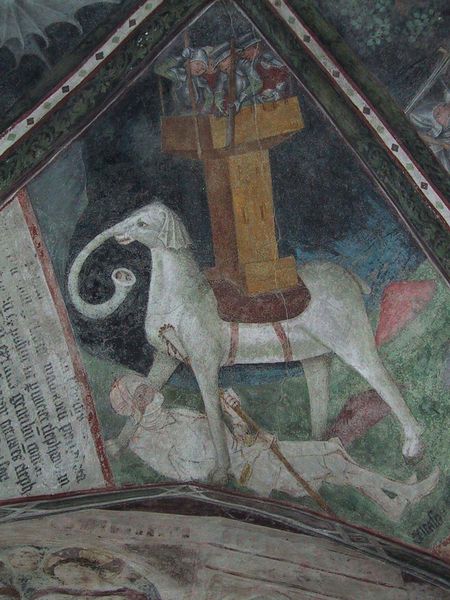
Titel: Gewölbefresko mit Darstellung eines Elefanten
Künstler: Meister Leonhard von Brixen
Standort: Brixen, Dom (EU - I - Südtirol)
Schlagwörter: blau, himmel, kampf, mann, weiß, gelb, grün, menschen, braun, rot, tier, malerei, augen, tod, decke, person, ohren, reiter, stock, turm, sattel, schrift, ecke, stab, farben, krieg, lanze, soldaten, wandmalerei, gewölbe, text, helm, ritter, heer, rüstung, zwickel, kreuzrippe, kreuzzug, deckengemälde, fresko, fantasie, ungeheuer, elefant, rüssel, monster, untier, gibel, deckenmalerei, elephant, fabeltier, hannibal, mumie, brixen, klerant, rüssek